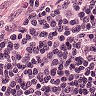
Metastatic tissue present: no